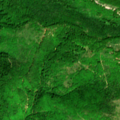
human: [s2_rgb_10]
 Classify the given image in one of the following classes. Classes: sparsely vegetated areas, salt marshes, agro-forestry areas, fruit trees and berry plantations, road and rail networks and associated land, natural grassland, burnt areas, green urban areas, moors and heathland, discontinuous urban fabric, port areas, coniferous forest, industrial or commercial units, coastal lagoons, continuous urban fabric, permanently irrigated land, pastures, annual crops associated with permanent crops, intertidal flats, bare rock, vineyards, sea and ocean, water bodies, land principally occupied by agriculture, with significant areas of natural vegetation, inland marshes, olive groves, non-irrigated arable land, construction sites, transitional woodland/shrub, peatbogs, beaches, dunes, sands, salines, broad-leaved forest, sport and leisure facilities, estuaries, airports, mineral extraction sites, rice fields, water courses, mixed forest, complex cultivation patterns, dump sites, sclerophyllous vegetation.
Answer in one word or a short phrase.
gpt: broad-leaved forest, transitional woodland/shrub